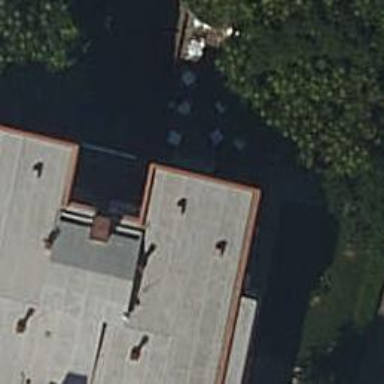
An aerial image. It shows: Restaurant.